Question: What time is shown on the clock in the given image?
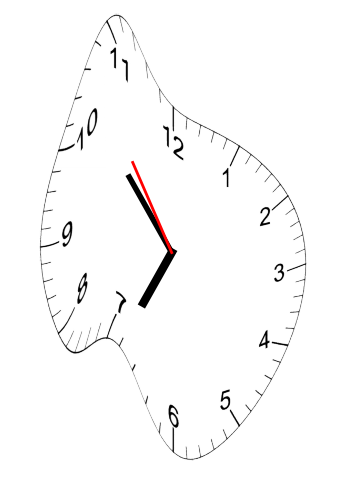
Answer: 06:52:54